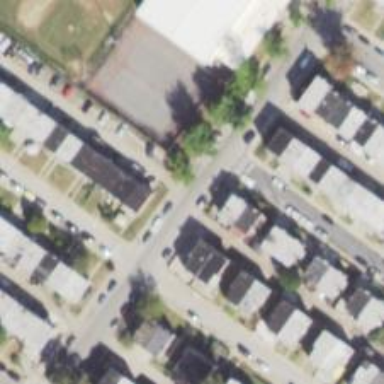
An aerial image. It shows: Alleyway designated as service road.